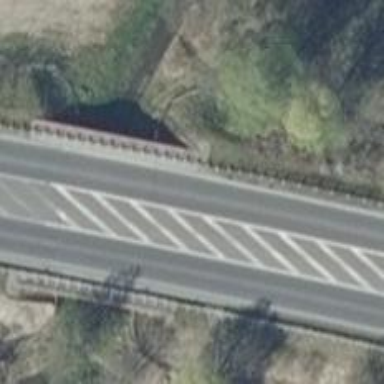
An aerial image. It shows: Asphalt road bridge for motor vehicles at the primary highway level.